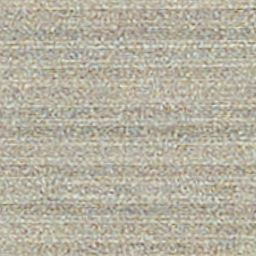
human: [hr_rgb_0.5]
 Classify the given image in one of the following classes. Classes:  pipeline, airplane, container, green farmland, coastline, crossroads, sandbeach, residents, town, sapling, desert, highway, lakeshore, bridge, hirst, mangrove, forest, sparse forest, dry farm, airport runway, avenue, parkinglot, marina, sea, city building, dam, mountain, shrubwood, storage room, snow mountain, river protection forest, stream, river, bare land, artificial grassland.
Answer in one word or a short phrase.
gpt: dry farm